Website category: university
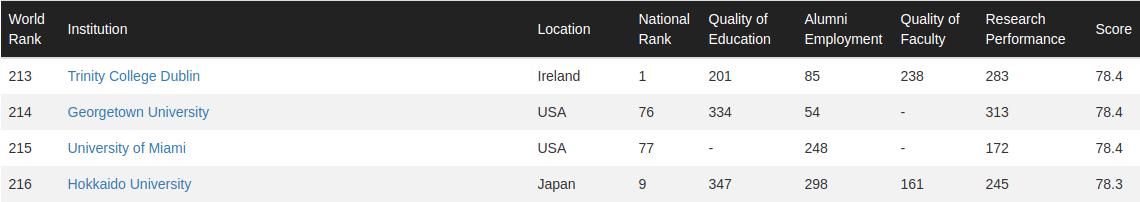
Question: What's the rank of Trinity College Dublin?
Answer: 213

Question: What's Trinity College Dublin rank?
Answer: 213

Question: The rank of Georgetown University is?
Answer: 214

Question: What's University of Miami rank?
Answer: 215

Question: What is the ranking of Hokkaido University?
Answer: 216

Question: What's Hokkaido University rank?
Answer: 216

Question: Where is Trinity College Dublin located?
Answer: Ireland

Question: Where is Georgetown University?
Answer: USA

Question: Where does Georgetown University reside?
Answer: USA

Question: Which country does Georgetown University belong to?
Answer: USA

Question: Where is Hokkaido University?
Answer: Japan

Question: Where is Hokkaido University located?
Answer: Japan

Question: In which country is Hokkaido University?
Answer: Japan

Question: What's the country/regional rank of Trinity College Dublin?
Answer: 1

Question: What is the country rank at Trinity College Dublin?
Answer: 1

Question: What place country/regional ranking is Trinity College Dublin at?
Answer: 1

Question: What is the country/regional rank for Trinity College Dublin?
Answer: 1

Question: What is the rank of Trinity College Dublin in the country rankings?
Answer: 1

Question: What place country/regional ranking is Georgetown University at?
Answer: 76

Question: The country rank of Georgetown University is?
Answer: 76

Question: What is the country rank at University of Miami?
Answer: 77

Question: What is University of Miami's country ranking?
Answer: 77

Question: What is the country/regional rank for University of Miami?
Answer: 77

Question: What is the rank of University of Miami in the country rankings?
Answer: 77

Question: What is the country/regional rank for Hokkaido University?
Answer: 9

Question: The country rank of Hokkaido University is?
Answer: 9

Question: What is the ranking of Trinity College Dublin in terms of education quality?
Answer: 201

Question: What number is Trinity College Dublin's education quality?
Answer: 201

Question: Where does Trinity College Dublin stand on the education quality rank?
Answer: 201

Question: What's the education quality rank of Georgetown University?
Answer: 334

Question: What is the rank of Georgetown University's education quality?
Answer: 334

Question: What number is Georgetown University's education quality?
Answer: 334

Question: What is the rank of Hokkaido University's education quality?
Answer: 347

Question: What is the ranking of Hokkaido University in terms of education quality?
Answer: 347

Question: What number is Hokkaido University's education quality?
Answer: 347

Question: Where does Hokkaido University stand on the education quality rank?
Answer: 347

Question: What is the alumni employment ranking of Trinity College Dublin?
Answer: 85

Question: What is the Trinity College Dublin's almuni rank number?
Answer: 85

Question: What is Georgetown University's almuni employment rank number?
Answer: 54

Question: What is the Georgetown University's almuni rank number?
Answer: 54

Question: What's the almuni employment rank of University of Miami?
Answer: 248

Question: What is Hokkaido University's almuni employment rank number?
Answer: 298

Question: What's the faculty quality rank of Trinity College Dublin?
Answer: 238

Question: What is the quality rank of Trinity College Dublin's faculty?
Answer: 238

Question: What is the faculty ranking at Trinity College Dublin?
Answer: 238

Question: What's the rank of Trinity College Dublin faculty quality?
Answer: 238

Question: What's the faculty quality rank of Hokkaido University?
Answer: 161

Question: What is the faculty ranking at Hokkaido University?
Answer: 161

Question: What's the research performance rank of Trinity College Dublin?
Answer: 283

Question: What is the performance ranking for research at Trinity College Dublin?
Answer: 283

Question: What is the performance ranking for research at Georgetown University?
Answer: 313

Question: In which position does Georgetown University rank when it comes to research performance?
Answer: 313

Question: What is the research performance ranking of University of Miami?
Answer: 172

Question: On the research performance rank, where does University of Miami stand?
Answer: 172

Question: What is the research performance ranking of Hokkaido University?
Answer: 245

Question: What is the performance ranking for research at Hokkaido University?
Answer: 245

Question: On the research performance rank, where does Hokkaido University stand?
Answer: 245

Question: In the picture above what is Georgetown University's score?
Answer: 78.4

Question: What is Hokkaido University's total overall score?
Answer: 78.3

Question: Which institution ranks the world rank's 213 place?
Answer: Trinity College Dublin

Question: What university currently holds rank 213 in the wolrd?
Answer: Trinity College Dublin

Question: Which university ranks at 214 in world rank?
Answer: Georgetown University

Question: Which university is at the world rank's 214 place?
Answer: Georgetown University

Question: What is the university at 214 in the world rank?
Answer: Georgetown University